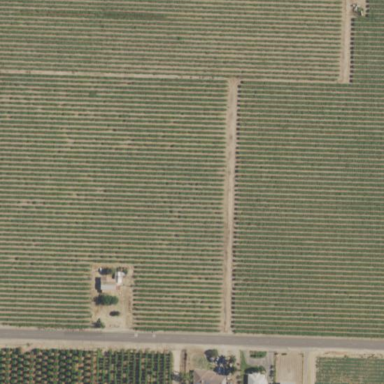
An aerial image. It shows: Beautiful vineyard in the countryside.